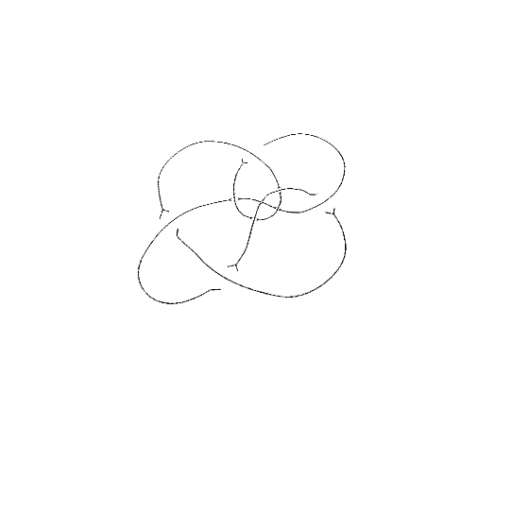
Crossing number: 9